Question: Let's say I have 4 nodes: host1, host2, host3 and host4. However I only add host1 and host2 as Contact hosts. What would happen if I perform any operation in DevCenter? Will the action propagate to host3 and host4? Will this cause data corruption?

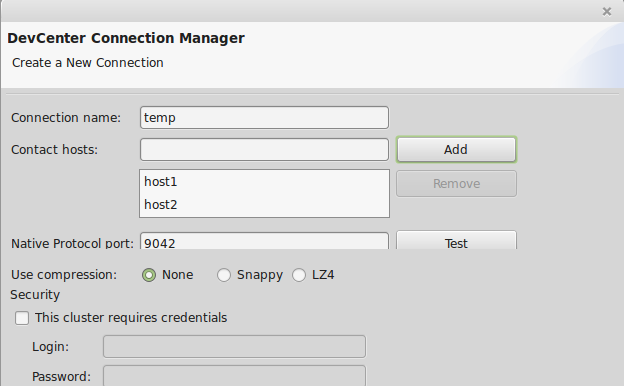
Answer: Here's what will happen:
1. DevCenter will use the Whitelist load balancing policy 1 to connect to the provided nodes While DevCenter uses the DataStax Java driver as the underlying connector, it does use the above mentioned load balancing policy to reduce the time needed to obtain connections (instead of the default driver's load balancing policy which requires discovering all the nodes in the cluster and initiating connection pools to all those)
2. DevCenter will send the request to the nodes in the list you provided
3. If data is local to these nodes they will take care of the requests. If data is found on the other nodes in the cluster, the nodes used for the connection will act as coordinators (basically they'll relay the requests to the nodes having the data)
Bottom line there's no risk of data corruption and the results you get will be exactly the same as for connecting to all the nodes.